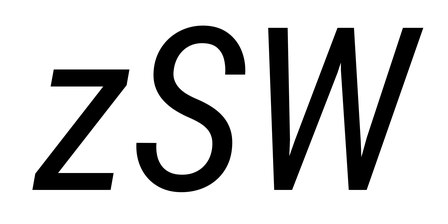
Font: Roboto-Italic_Condensed_Italic